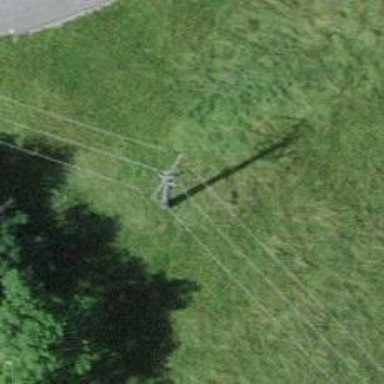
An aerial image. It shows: Power pole.